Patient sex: F
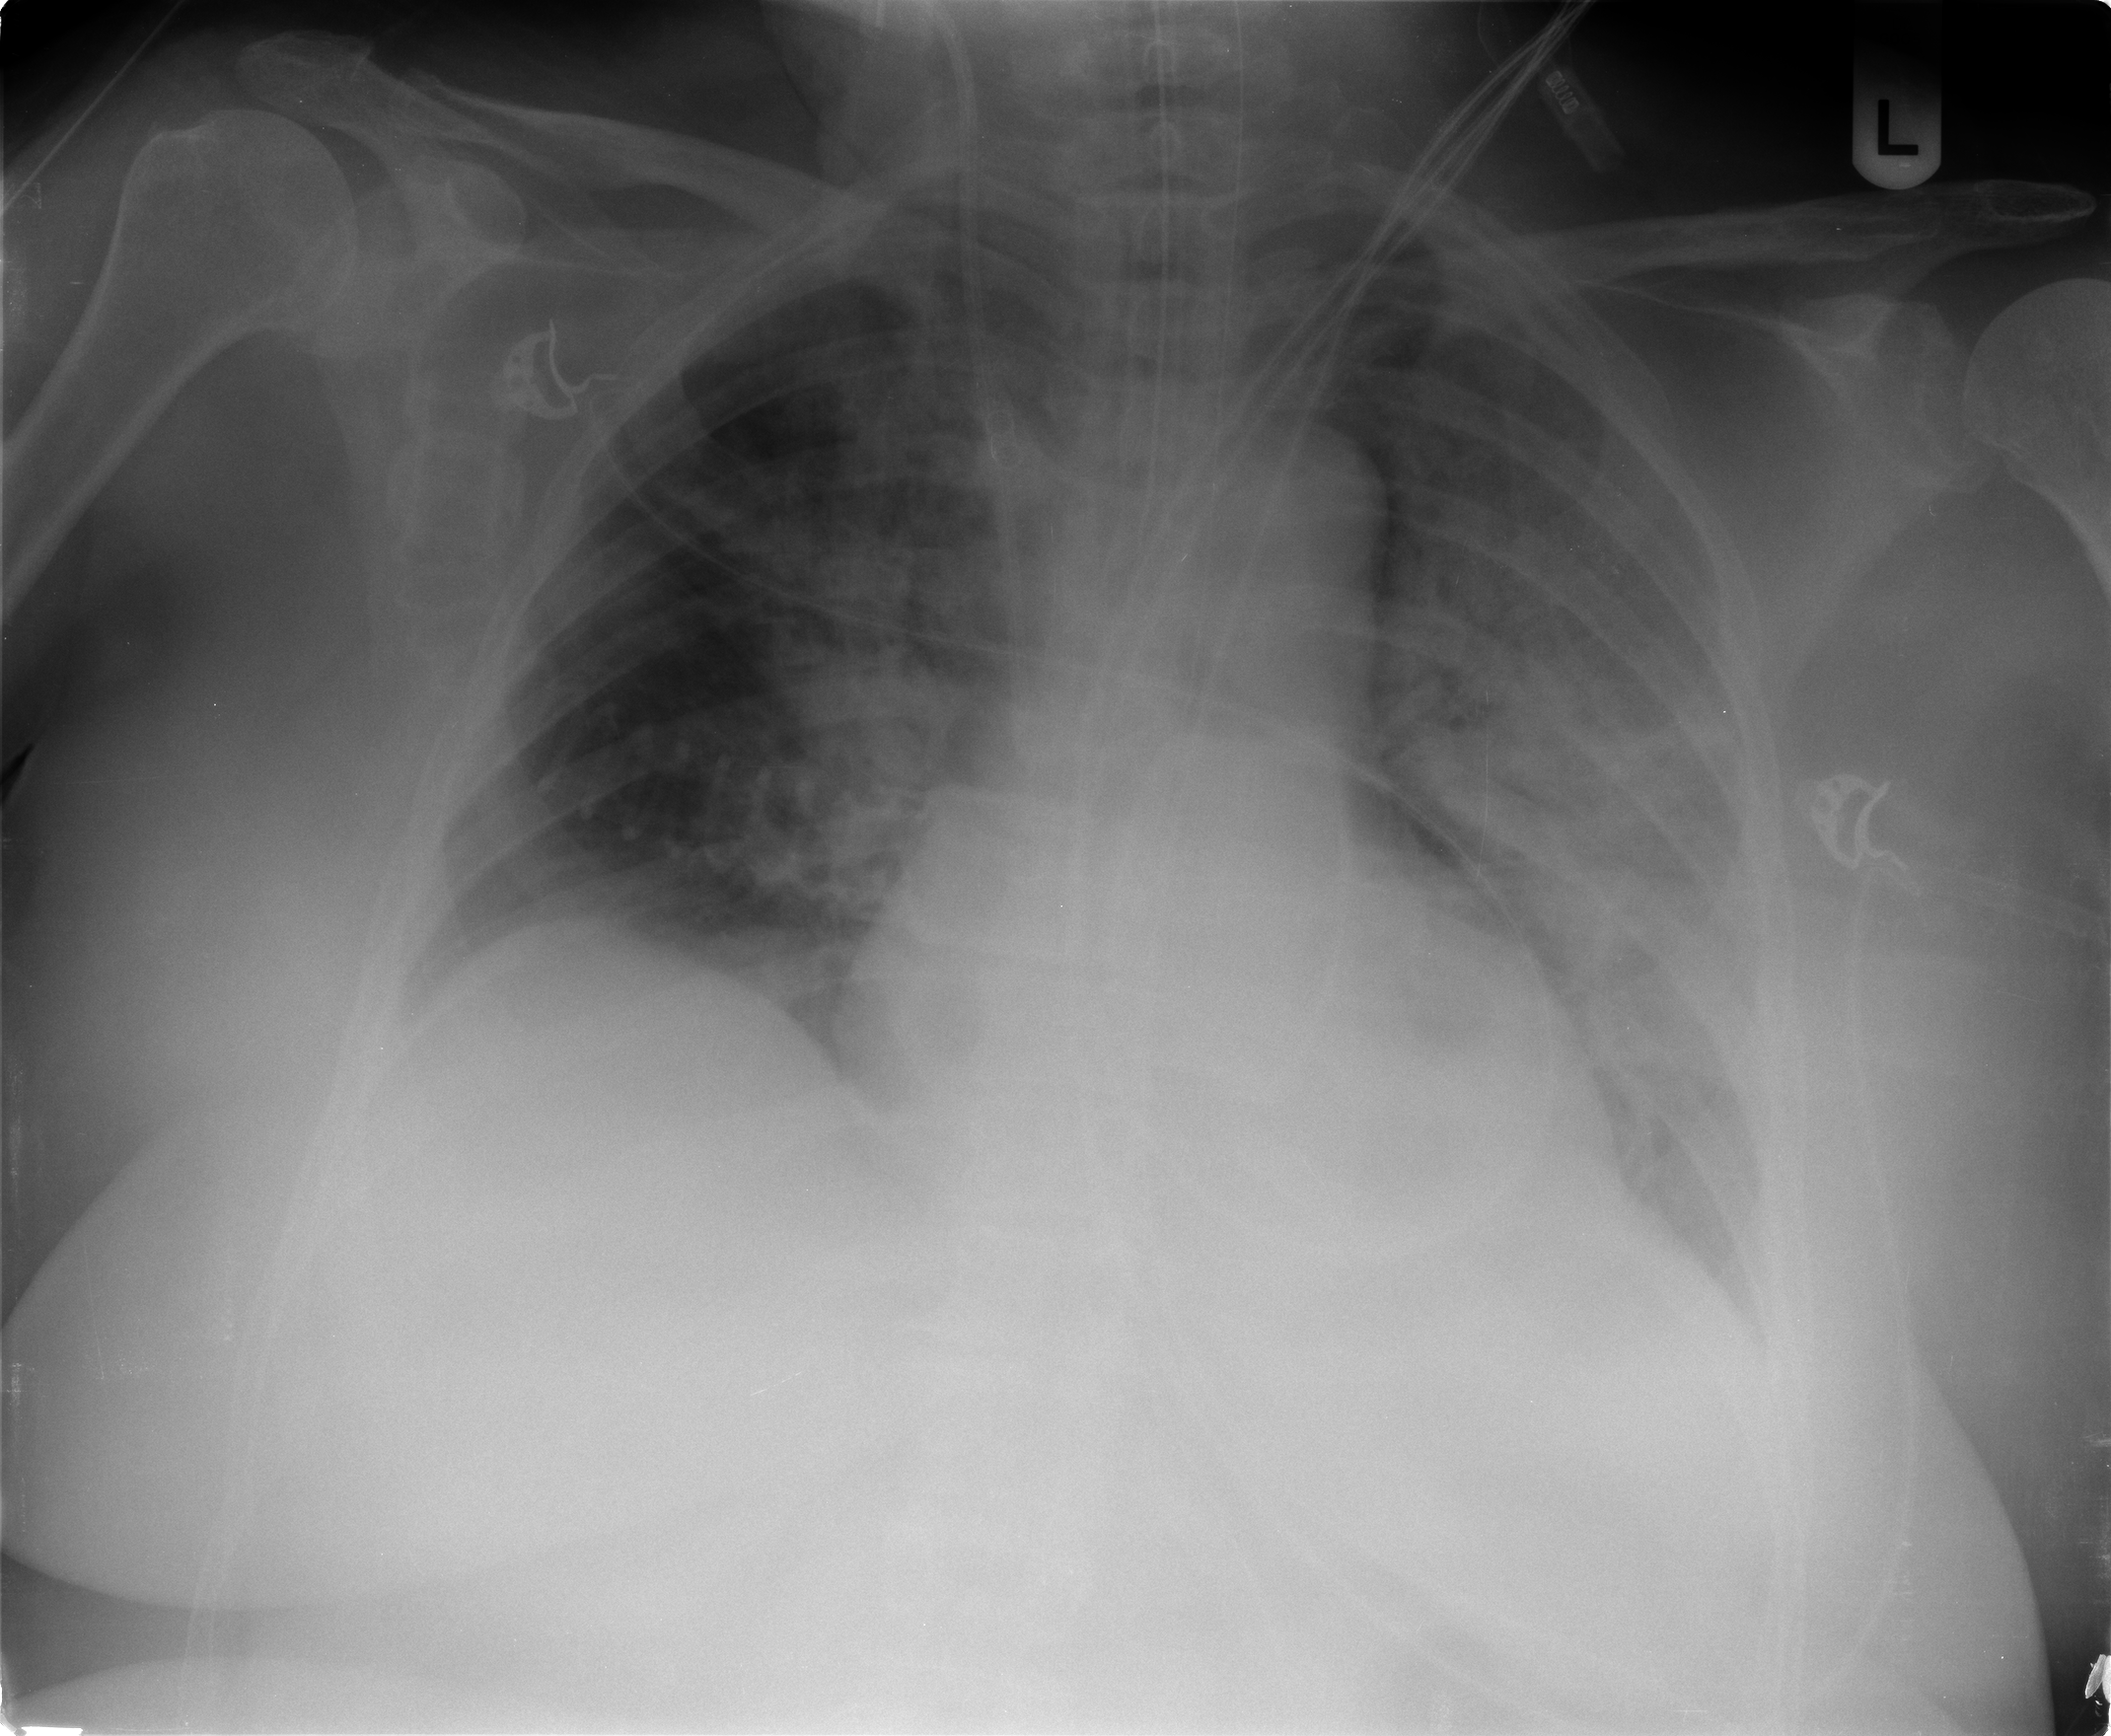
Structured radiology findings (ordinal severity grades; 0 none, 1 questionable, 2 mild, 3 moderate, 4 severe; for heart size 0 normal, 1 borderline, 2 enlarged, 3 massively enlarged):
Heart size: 1
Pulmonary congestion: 0
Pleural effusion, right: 2
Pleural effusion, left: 2
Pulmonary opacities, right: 2
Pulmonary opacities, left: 3
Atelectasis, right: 2
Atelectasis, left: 2